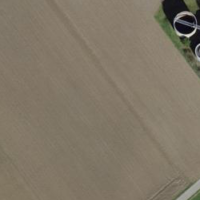
EUNIS habitat code: 52
Species observed at this site:
Pica pica